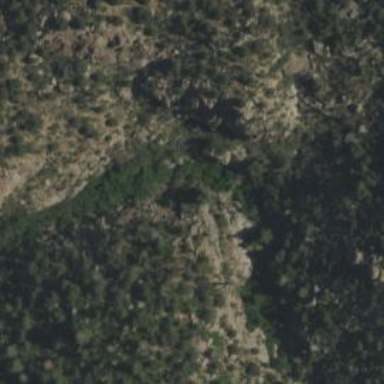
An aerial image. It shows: Cliff in nature.